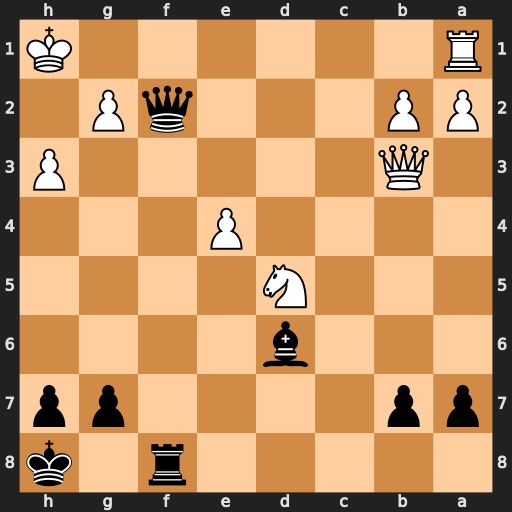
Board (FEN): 5r1k/pp4pp/3b4/3N4/4P3/1Q5P/PP3qP1/R6K
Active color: b
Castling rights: -
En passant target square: -
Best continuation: Qf1+ Rxf1 Rxf1#